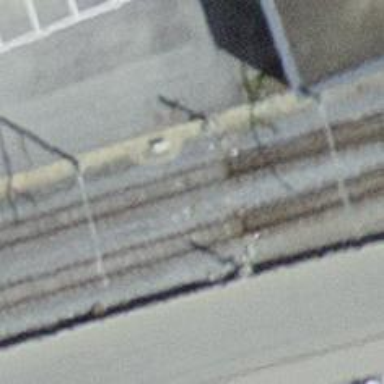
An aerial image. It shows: Railway signal.